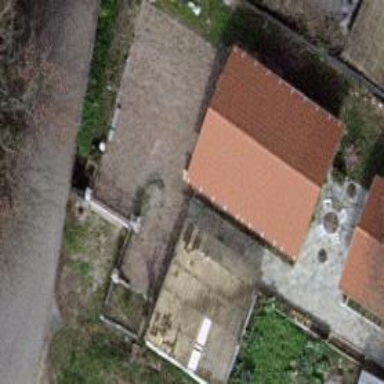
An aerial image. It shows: Shed.